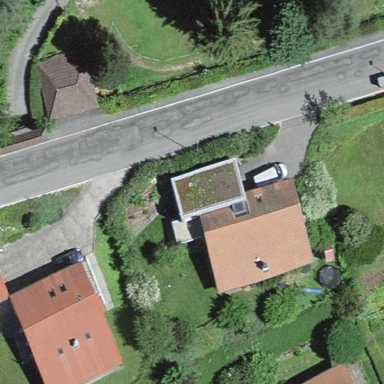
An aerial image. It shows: Residential building.